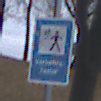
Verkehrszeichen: Verkehrshelfer
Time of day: MorningAfternoon
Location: Outdoor (Urban)
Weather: Overcast
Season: NotSpecified
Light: Natural